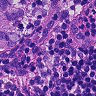
Metastatic tissue present: yes